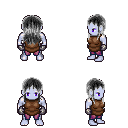
a pixel art fantasy rpg character, male body template, dark elf, purple skin, brown tunic, magenta pants, gray unkempt hairstyle, metal gloves, four views (front, back, left, right), 2x2 character sprite sheet, small pixel art, hard edges, no anti-aliasing